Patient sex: M
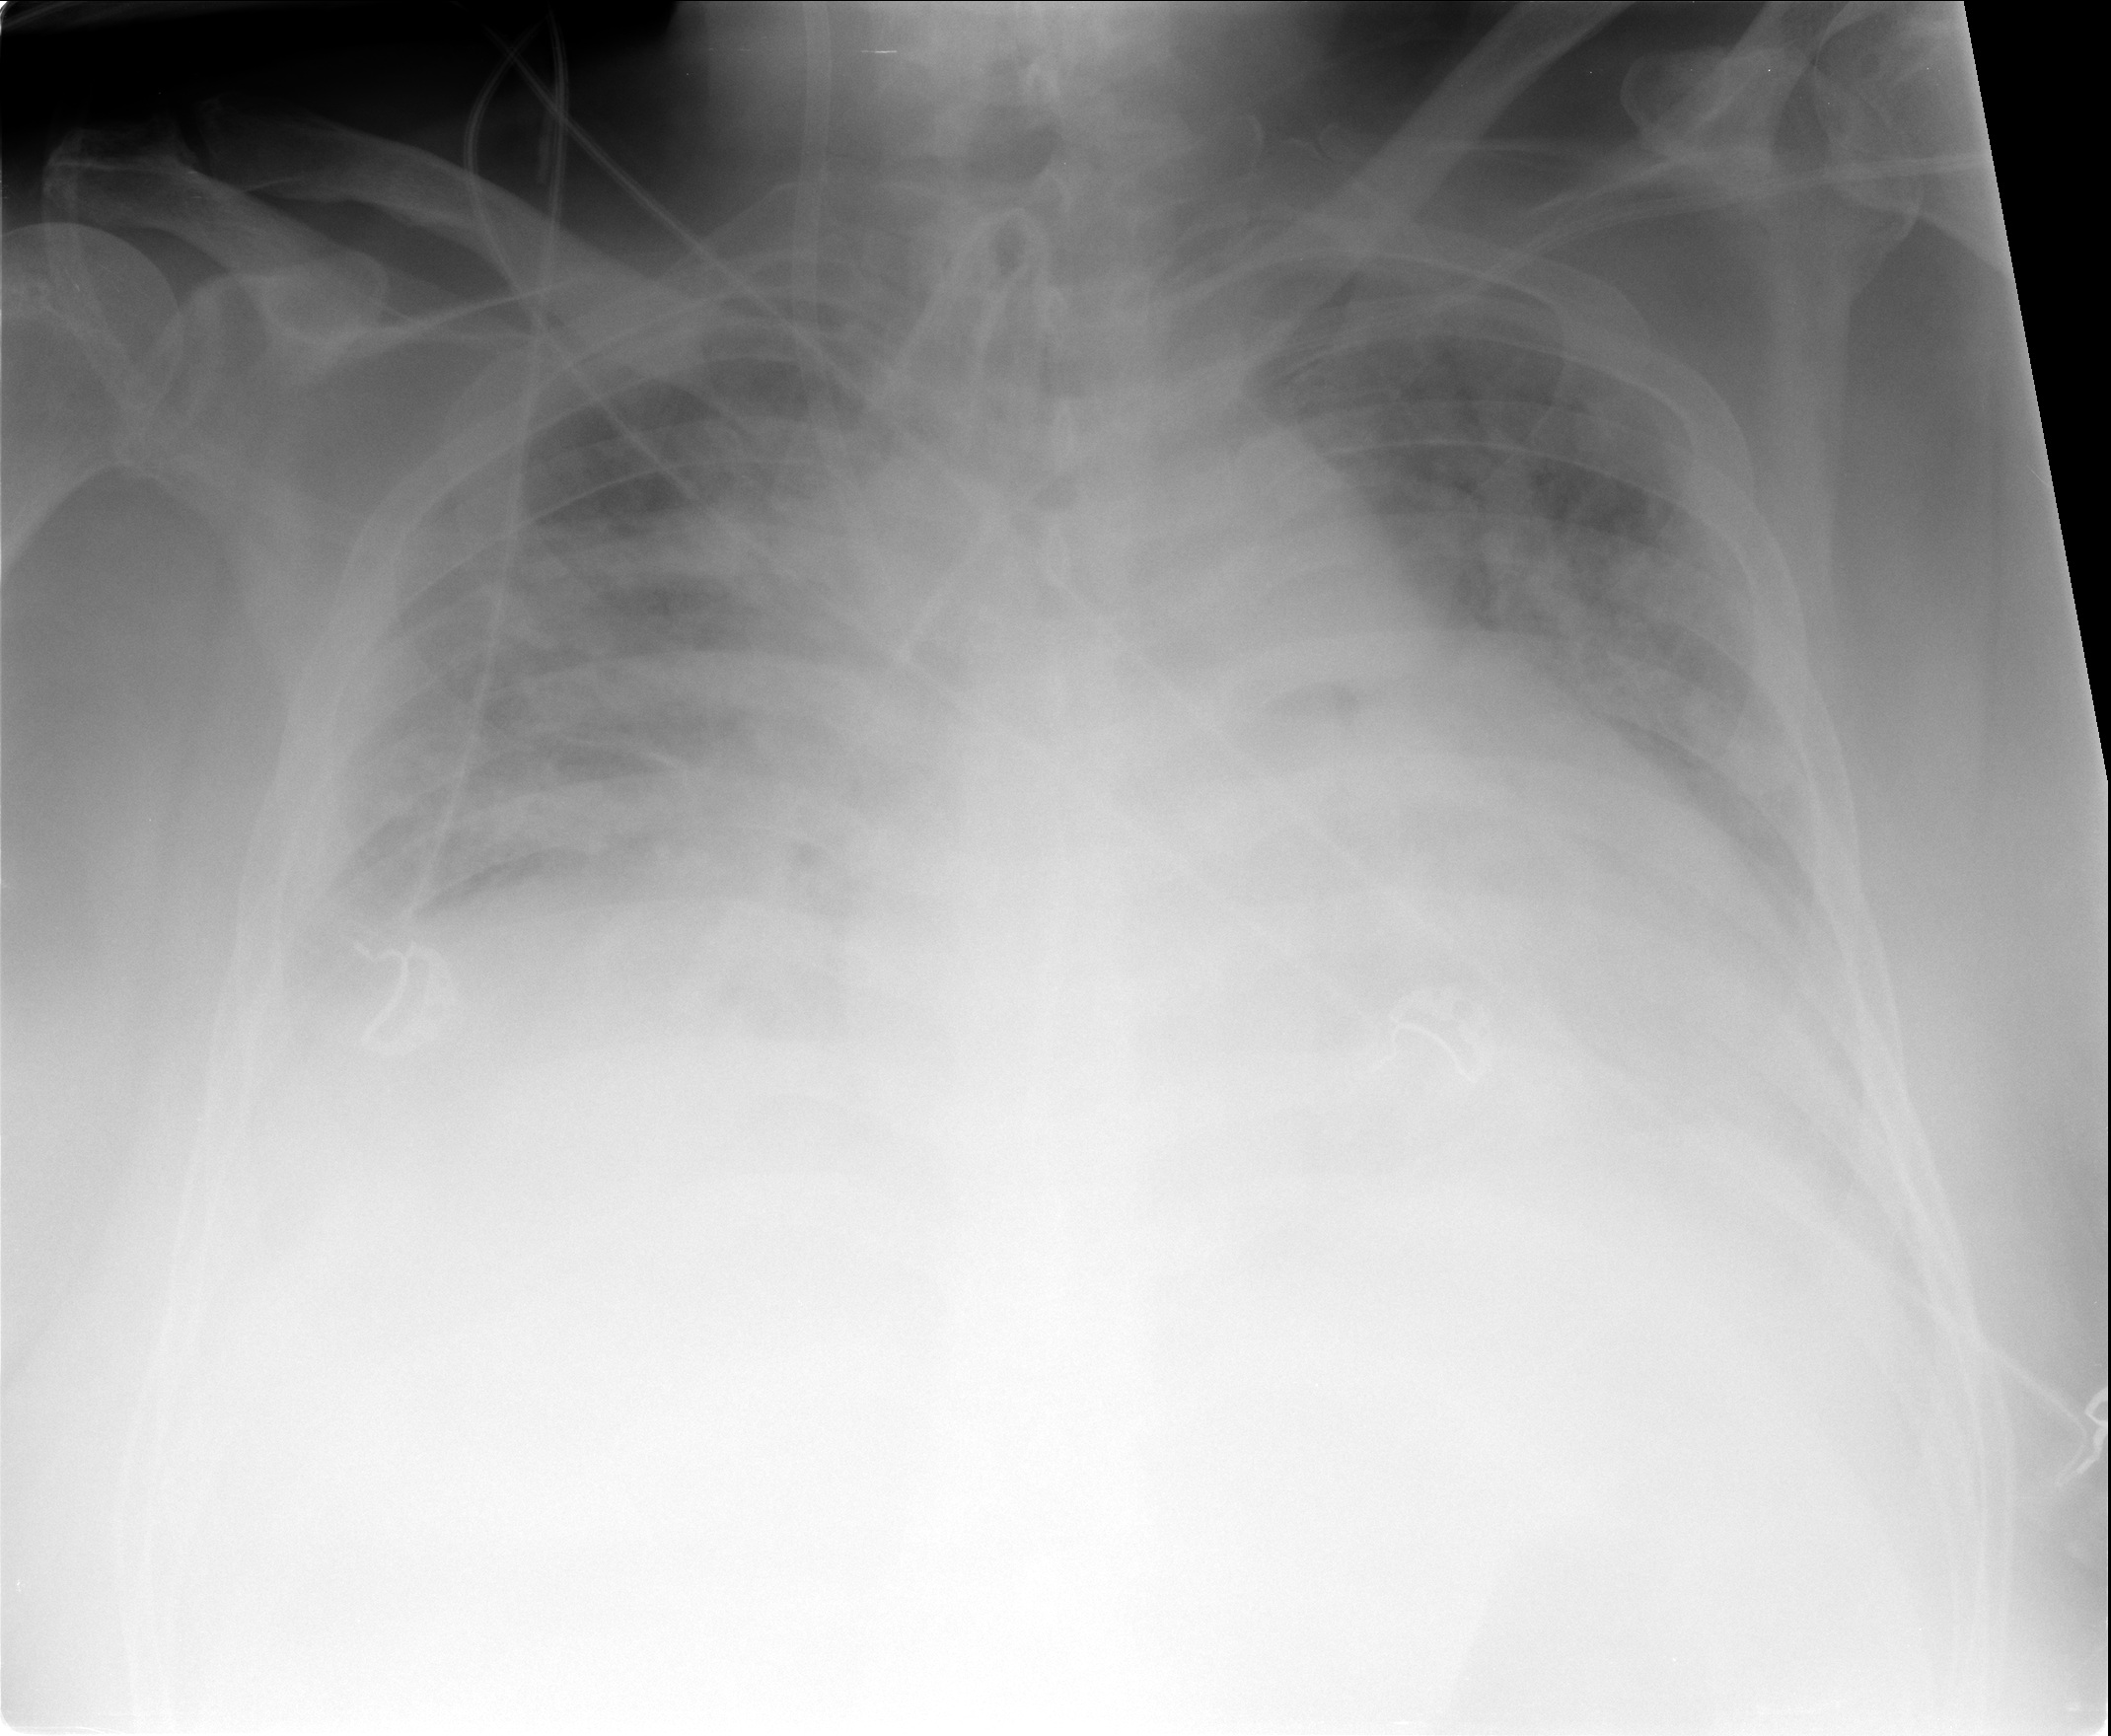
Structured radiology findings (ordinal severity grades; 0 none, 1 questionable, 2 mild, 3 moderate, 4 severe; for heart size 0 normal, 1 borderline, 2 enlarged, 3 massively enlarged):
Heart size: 2
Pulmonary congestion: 2
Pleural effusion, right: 2
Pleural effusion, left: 2
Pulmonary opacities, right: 2
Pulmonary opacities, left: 2
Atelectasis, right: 2
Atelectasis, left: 2